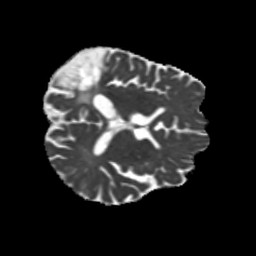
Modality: MD
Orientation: axial
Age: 68
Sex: male
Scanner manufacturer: siemens
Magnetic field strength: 3 T
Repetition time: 5.25 s
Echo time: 0.08 s